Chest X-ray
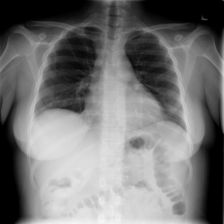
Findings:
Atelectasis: negative
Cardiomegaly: negative
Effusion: negative
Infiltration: positive
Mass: negative
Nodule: negative
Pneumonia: negative
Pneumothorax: negative
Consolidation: negative
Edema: negative
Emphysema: negative
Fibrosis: negative
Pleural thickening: negative
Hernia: negative